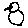
Label: bird